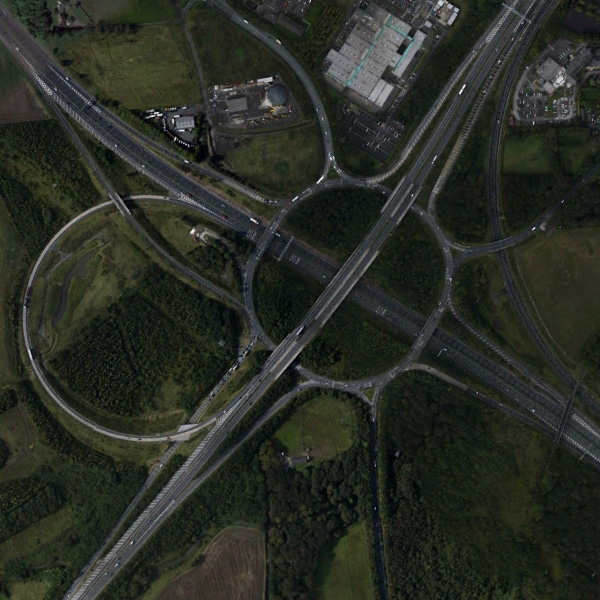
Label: Viaduct